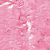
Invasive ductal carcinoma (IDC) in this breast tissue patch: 0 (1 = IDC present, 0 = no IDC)